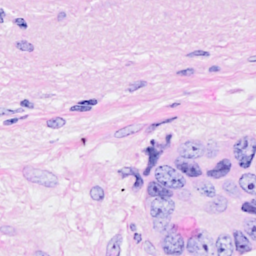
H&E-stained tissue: Breast